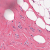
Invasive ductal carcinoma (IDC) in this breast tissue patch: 0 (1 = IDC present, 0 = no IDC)